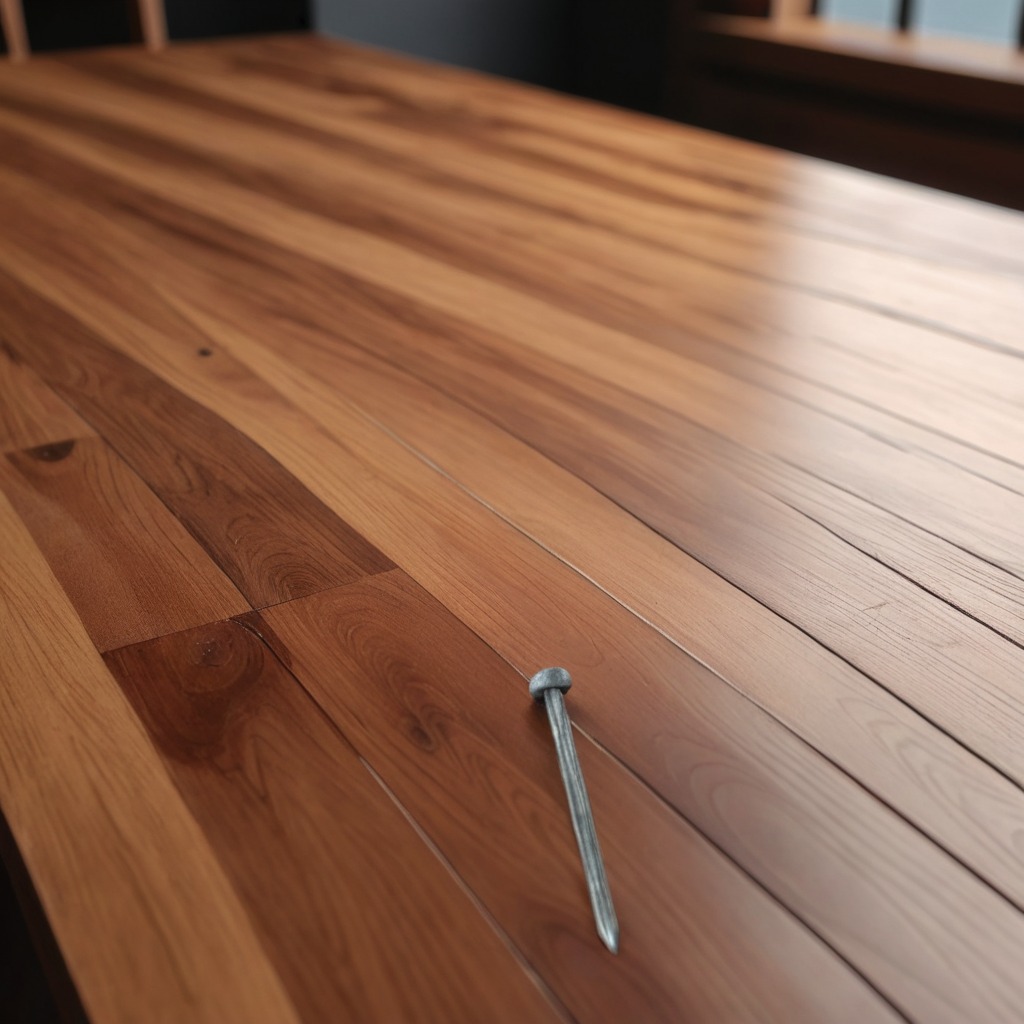
An iron nail is lying on a wooden table in a carpentry studio.